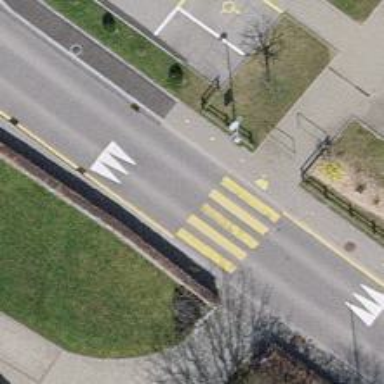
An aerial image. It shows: Zebra crossing on the road.